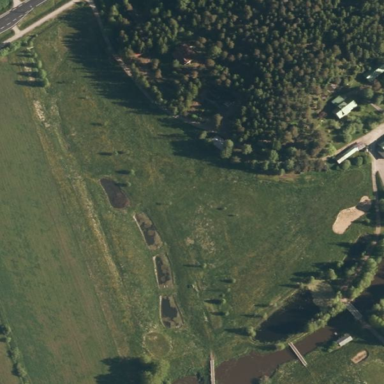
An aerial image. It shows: Rough grassy area used for golf.